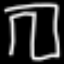
Label: pants